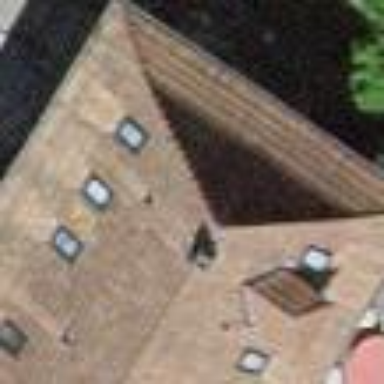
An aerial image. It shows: Residential building with hipped roof covered in maroon roof tiles. The roof orientation is across.